Question: I'm attempting to set the values of the x and y-axes of a plot generated using contour() but am currently unable to read specific values off of the axes as desried.
'''
fid_list = []
for fidN in arange(frames):
offset = fidN * fid_pts
current_fid = cmplx_data[offset:offset+fid_pts]
fid_list.append(current_fid)
fid_mat = fid_list
jres_spec = abs(fftshift(fft2(fid_mat)))
max_val = jres_spec.max()/15
min_val = max_val*0.15
steps = 40
figure()
CS=contour(jres_spec,arange(min_val,max_val,(max_val-min_val)/steps))
show()
'''
Which generates a plot like this

Previously I've been using xticks and yticks to set the values of the axes, but now the exact position on the plot has become important, so being able to read values off the axes would be very helpful which I can't doing with x/yticks.
When plotting a 1D spectrum, I use the following formula to enable me to read off the x-axis
'''
bins = arange(828, -196, -1) #change this so that 0 value occurs at value it's meant to
x = (2000 * bins / 1024.0)/128.0
plot(x, fftshift(fft(fid_list[0])))
plt.gca().invert_xaxis()
show()
'''
And would similarly use this for the y-axis of my 2D contour plot
'''
ybins = arange(15, -15, -1)
y = ybins * ((1/(15*10^(-3)))/ 30.0)
'''
But I'm having trouble integrating this into my code...
I've tried using something like this
'''
ybins = arange(15, -15, -1)
y = ybins * ((1/(15*10^(-3)))/ 30.0)
xbins = arange(828, -196, -1)
x = (2000 * xbins / 1024.0)/128.0
fid_mat = fid_list
jres_spec = abs(fftshift(fft2(fid_mat)))
max_val = jres_spec.max()/15
min_val = max_val*0.15
steps = 40
figure()
CS=contour((x, y, jres_spec),arange(min_val,max_val,(max_val-min_val)/steps))
show()
'''
which returned
'''
---------------------------------------------------------------------------
TypeError Traceback (most recent call last)
/home/dominicc/<ipython-input-34-28b34c6c069d> in <module>()
7 bins = arange(828, -196, -1) #change this so that 0 value occurs at value it's meant to
8 x = (2000 * bins / 1024.0)/128.0
----> 9 CS=contour((x_list, jres_spec),arange(min_val,max_val,(max_val-min_val)/steps))
10 show()
/usr/lib/pymodules/python2.7/matplotlib/pyplot.pyc in contour(*args, **kwargs)
2195 ax.hold(hold)
2196 try:
-> 2197 ret = ax.contour(*args, **kwargs)
2198 draw_if_interactive()
2199 finally:
/usr/lib/pymodules/python2.7/matplotlib/axes.pyc in contour(self, *args, **kwargs)
7379 if not self._hold: self.cla()
7380 kwargs['filled'] = False
-> 7381 return mcontour.QuadContourSet(self, *args, **kwargs)
7382 contour.__doc__ = mcontour.QuadContourSet.contour_doc
7383
/usr/lib/pymodules/python2.7/matplotlib/contour.pyc in __init__(self, ax, *args, **kwargs)
1110 are described in QuadContourSet.contour_doc.
1111 """
-> 1112 ContourSet.__init__(self, ax, *args, **kwargs)
1113
1114 def _process_args(self, *args, **kwargs):
/usr/lib/pymodules/python2.7/matplotlib/contour.pyc in __init__(self, ax, *args, **kwargs)
701 if self.origin == 'image': self.origin = mpl.rcParams['image.origin']
702
--> 703 self._process_args(*args, **kwargs)
704 self._process_levels()
705
/usr/lib/pymodules/python2.7/matplotlib/contour.pyc in _process_args(self, *args, **kwargs)
1123 self.zmax = args[0].zmax
1124 else:
-> 1125 x, y, z = self._contour_args(args, kwargs)
1126
1127 x0 = ma.minimum(x)
/usr/lib/pymodules/python2.7/matplotlib/contour.pyc in _contour_args(self, args, kwargs)
1167 if Nargs <= 2:
1168 z = ma.asarray(args[0], dtype=np.float64)
-> 1169 x, y = self._initialize_x_y(z)
1170 args = args[1:]
1171 elif Nargs <=4:
/usr/lib/pymodules/python2.7/matplotlib/contour.pyc in _initialize_x_y(self, z)
1230 '''
1231 if z.ndim != 2:
-> 1232 raise TypeError("Input must be a 2D array.")
1233 else:
1234 Ny, Nx = z.shape
TypeError: Input must be a 2D array.
'''
And I'm now struggling to think of other ways I could do this.
Any ideas/suggestions?
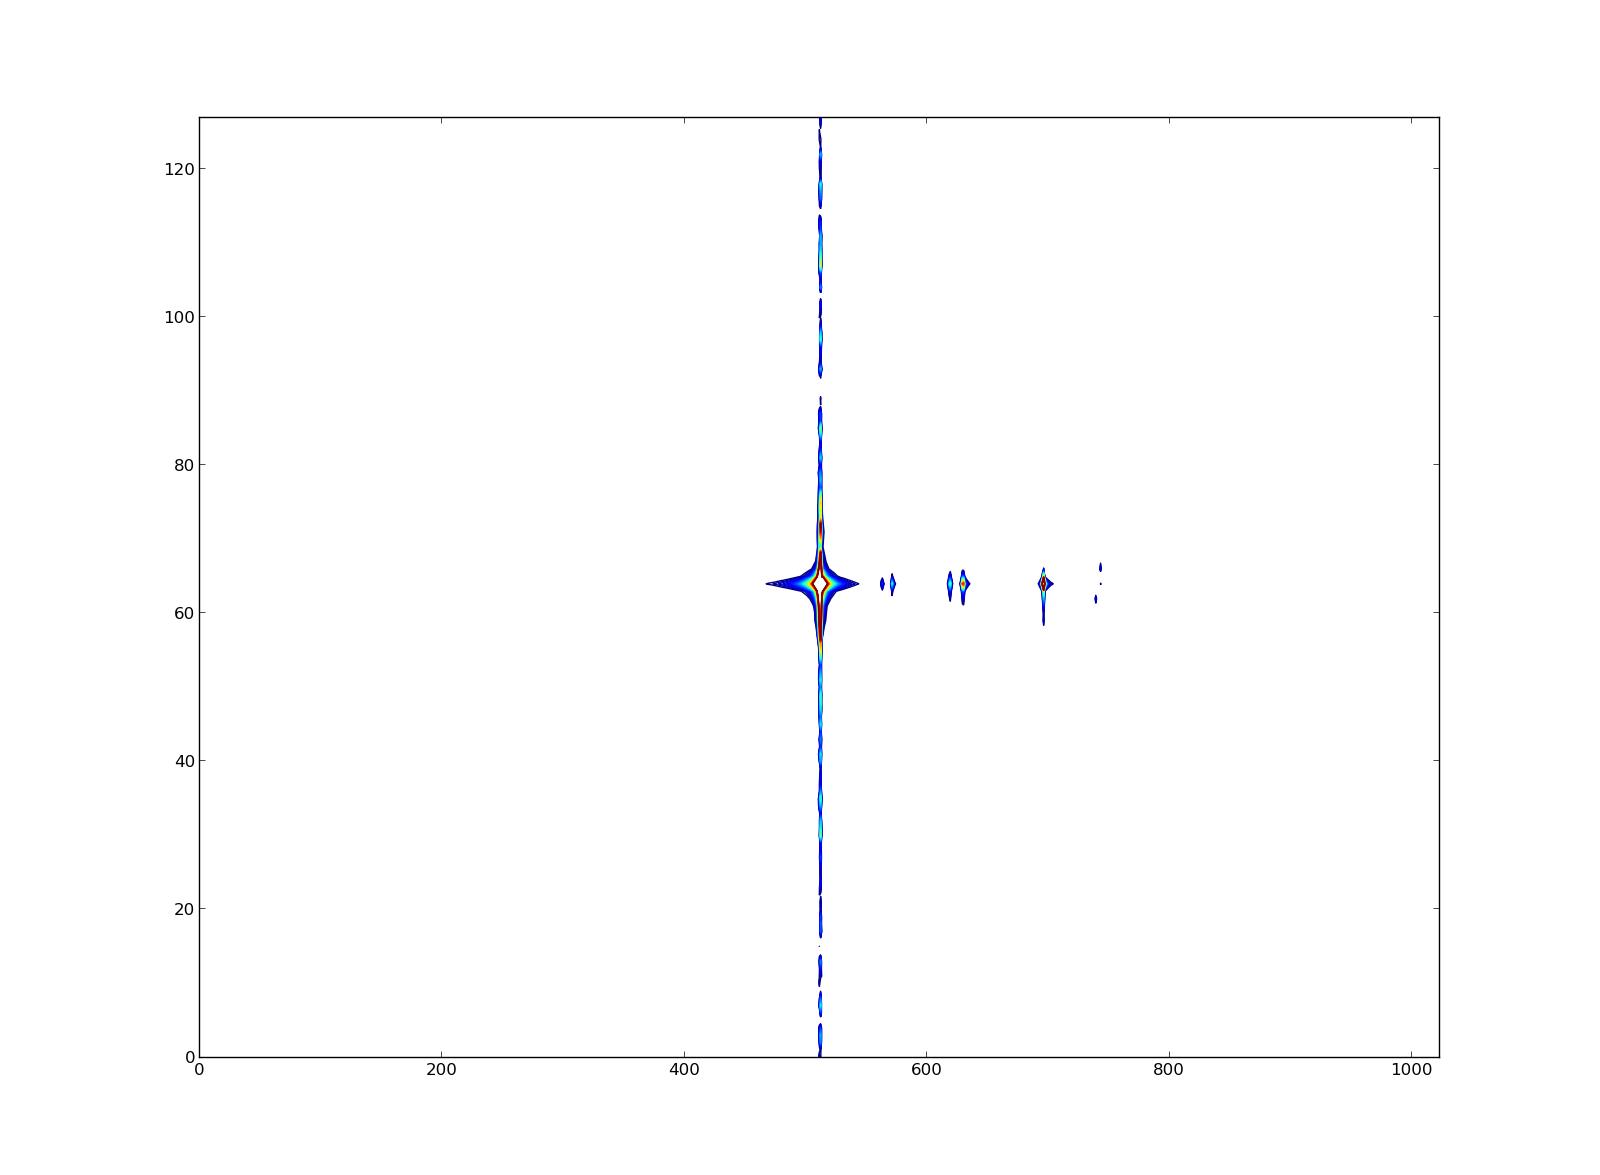
Answer: You can get rid of the error by taking out the extra parenthesis in the call to 'contour':
'''
CS=contour(x, y, jres_spec,arange(min_val,max_val,(max_val-min_val)/steps))
'''
If that doesn't give you the plot you want, try 'xlim' and 'ylim' to set the axis limits directly.